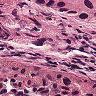
Metastatic tissue present: yes